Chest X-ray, PA view. Patient: 61 years old, sex M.
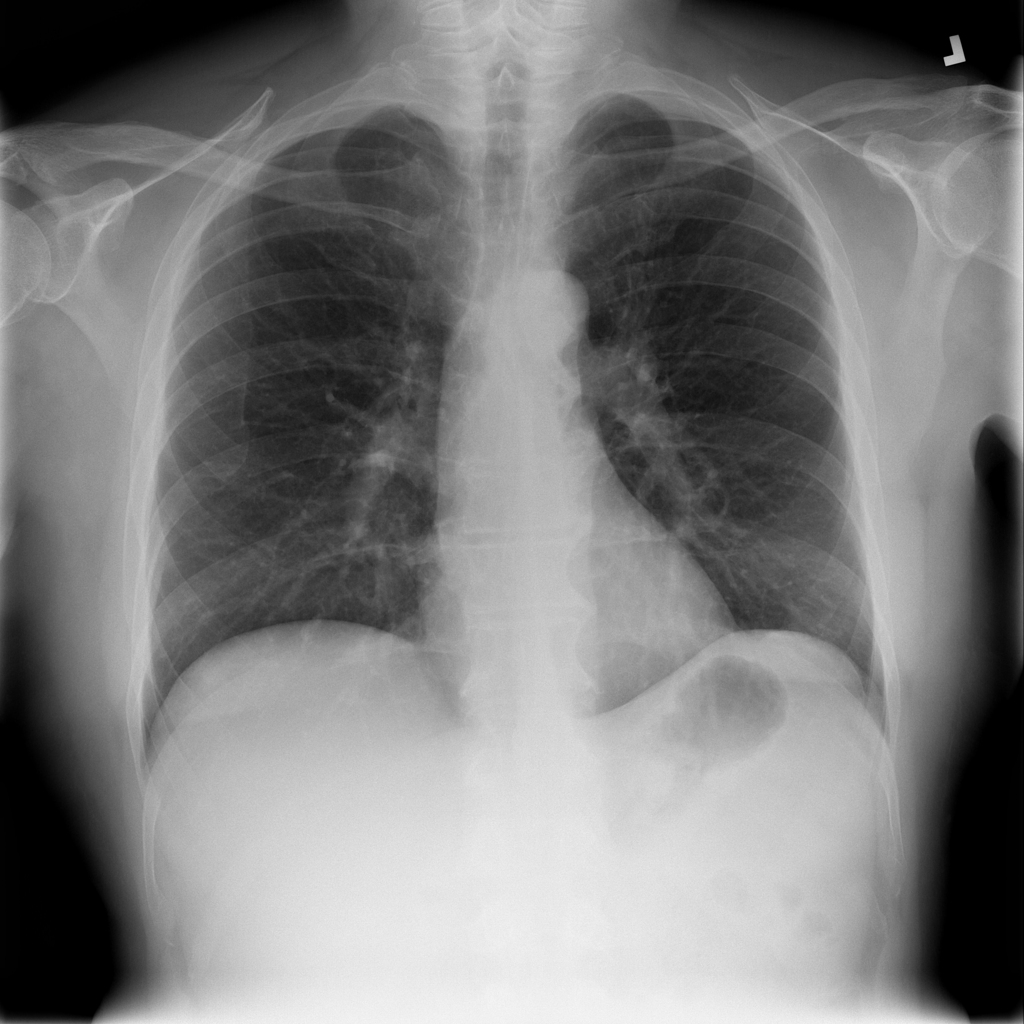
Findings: No Finding